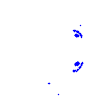
Particle: electron